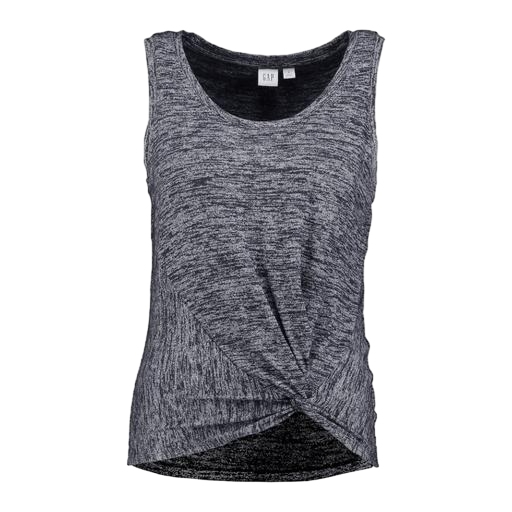
gray twisted tank, twist branded tank, black twisted tank, white background